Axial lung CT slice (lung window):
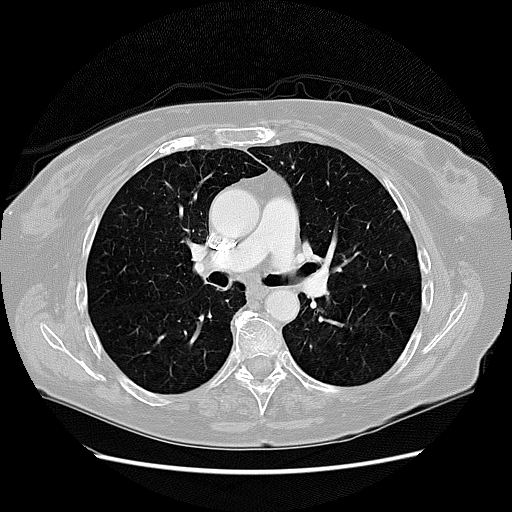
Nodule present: no